Field crop: tomato
Growth stage: 1
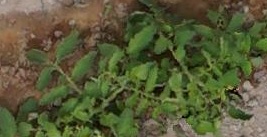
Species: tomato